Current action and preconditions to check: trajectory_clear

Your task: For each precondition in the list above, predict whether it will hold at this action.

Consider the current scene as observed from the mobile robot's camera, and analyze the predicted future states of all dynamic agents (e.g., people, animals, vehicles, or any moving entities) within the NEXT SECOND.

IMPORTANT: Only answer "very likely" if you are absolutely certain—based on strong, clear evidence—that a dynamic agent will violate the precondition in the predicted future state. Do NOT answer "very likely" for unlikely, ambiguous, or low-probability risks.

Ask yourself for each precondition: Is there a high probability, with clear and convincing evidence, that the predicted future states of any dynamic agent will interfere with the predicted future state of the currently executing action within the NEXT SECOND, causing that precondition to fail?

Assess the risk level based on these predictions. Use "likely" or "very likely" if motions create a clear risk of interference.

Use "neutral" or "improbable" if agents are nearby but their predicted paths are clearly diverging or non-conflicting.

Failure Risk Categories: "very improbable", "improbable", "neutral", "likely", "very likely"

Answer Format: Output ONLY the probability_of_failure value from these categories: "very improbable", "improbable", "neutral", "likely", "very likely"

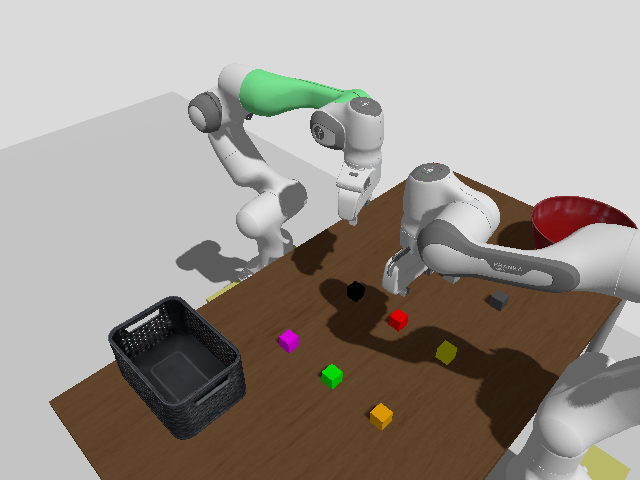

Answer: improbable